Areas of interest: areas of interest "Tongxiang City First People's Hospital"
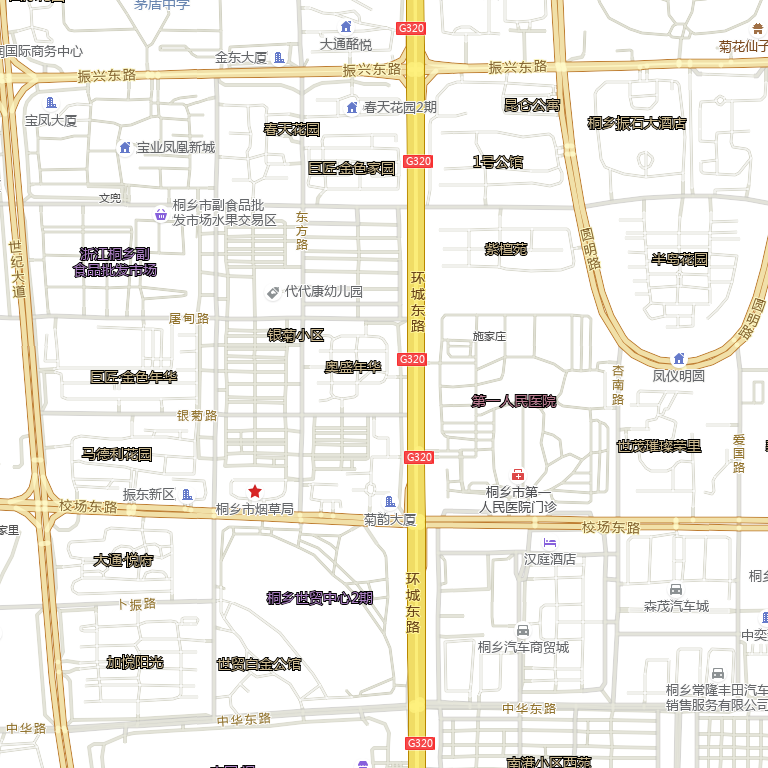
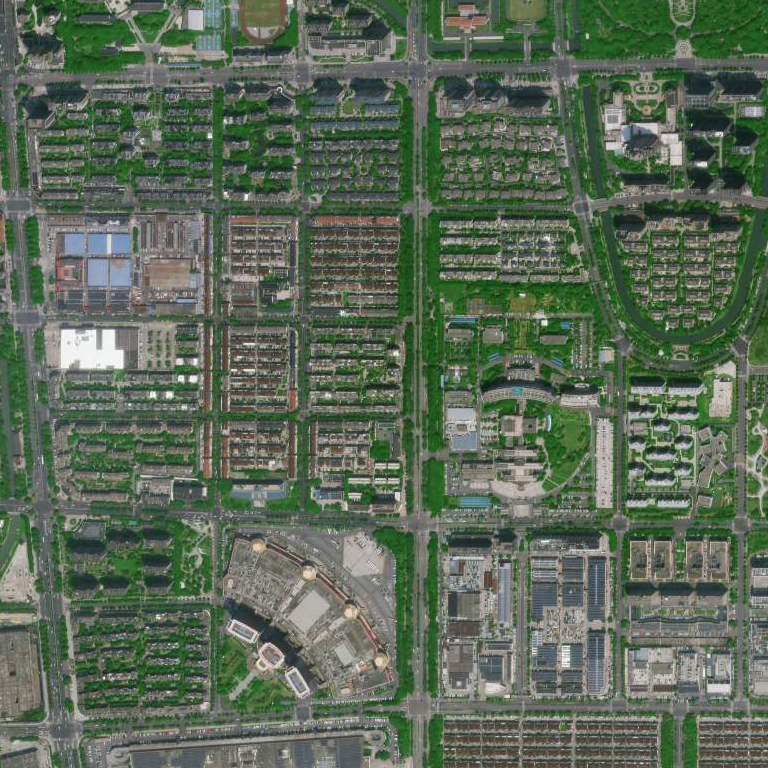